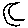
Label: moon